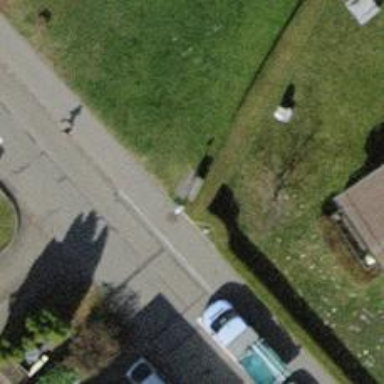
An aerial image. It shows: Street cabinet meant for power infrastructure.